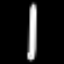
Label: pencil